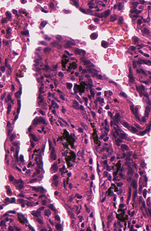
Tumor epithelial tissue: yes
Tumor-associated stroma tissue: yes
Normal tissue: no